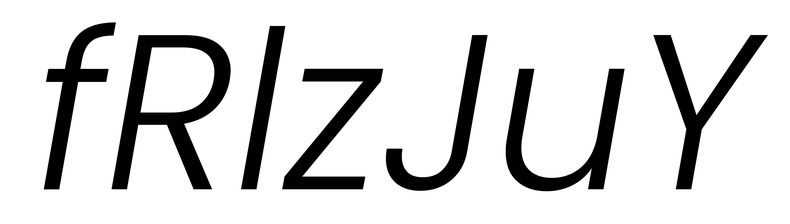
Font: Poppins-LightItalic